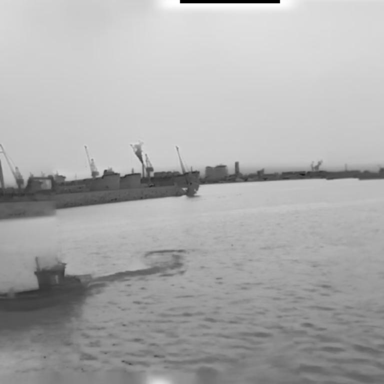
There is a fishing_boat in the infrared image.